Question: I have two types of accounts (customer and provider), I chose the single-table strategy for persistence. Customer creates Orders (one2many) and provider bids on the orders in auction style (many2many relationship, because he can bid on many orders as well as other providers). My question is, is it possible to have these relationships simultaneously ? Because logically it can work. But MDA code generators don't like it. If so, what drawbacks I could come across with this datamodel.
Thanks in advance.

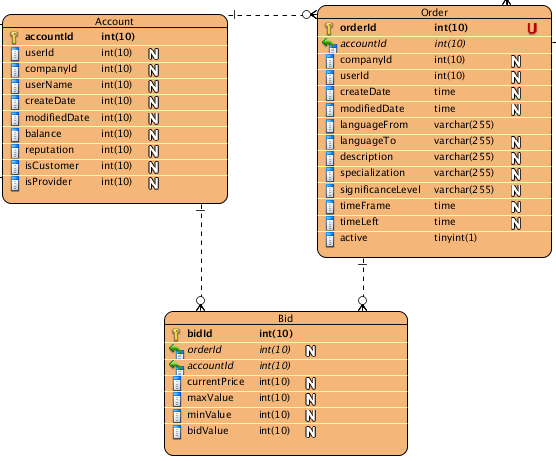
Answer: The disadvantage is that you can't enforce referential integrity in the database between the accountID in the accounts table and the accountID in the bids table (which I assume represents the accountID of the bidding on the order) because not all accountID values are allowable.
But, don't give up on the single-table solution for accounts, which may well be the correct one for your problem (I can't say for sure not completely understand the relation between providers and customers). Here's what you need to do to use the single table solution and allow referential integrity:
1. Remove isProvider and isCustomer from Accounts.
2. Add two new tables Providers and Customers. Each table will have an accountID column which is both the primary key in that table and a foreign key back to the original account table.
3. Migrate any additional columns from Accounts that are unique to either Providers or Customers into the appropriate table.
4. Now, the accountID in the Orders table should be a foreign key into Customers, not Accounts. Similarly, the accountID column in Bids becomes a foreign key into Providers rather than Accounts.
Relational integrity and single-table storage for accounts is provided for.